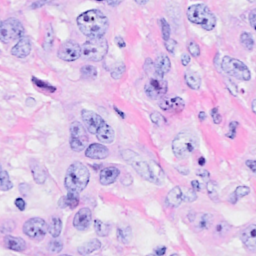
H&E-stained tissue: Breast